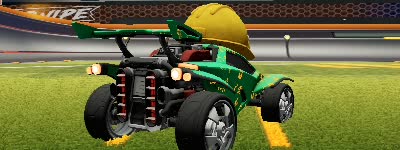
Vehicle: octane